Interaction volume radius: 10 \u00c5
Interaction volume height: 25 \u00c5
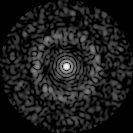
Disorder parameter: 0.849